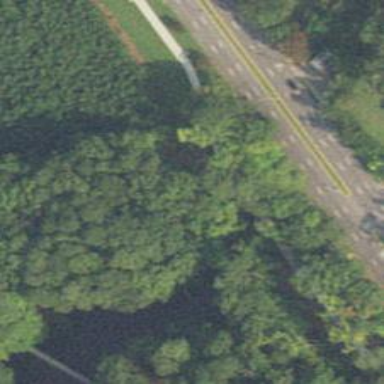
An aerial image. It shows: Footway bridge.